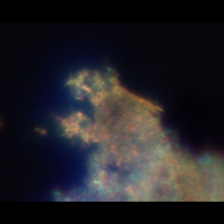
Taxon: Unknown_detritus
Group: Unknown